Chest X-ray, PA view. Patient: 38 years old, sex M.
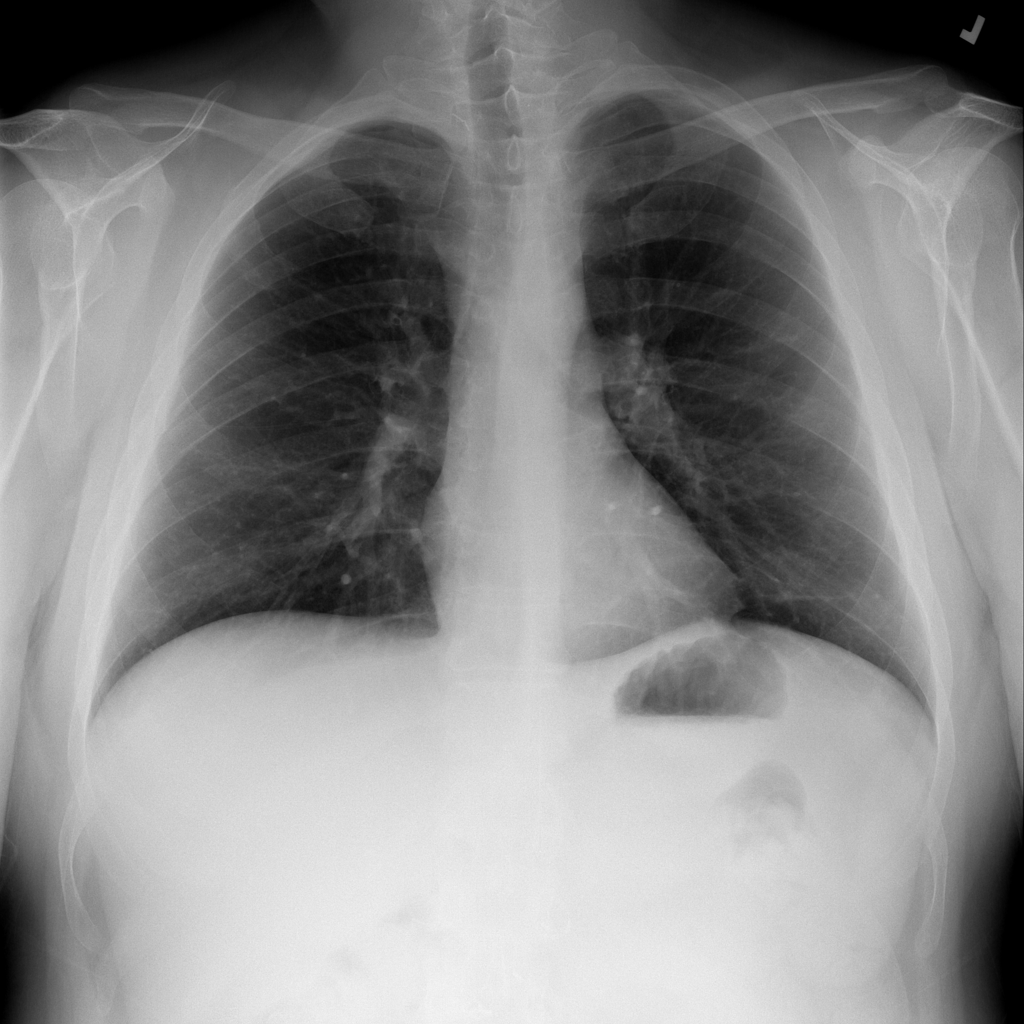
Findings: No Finding